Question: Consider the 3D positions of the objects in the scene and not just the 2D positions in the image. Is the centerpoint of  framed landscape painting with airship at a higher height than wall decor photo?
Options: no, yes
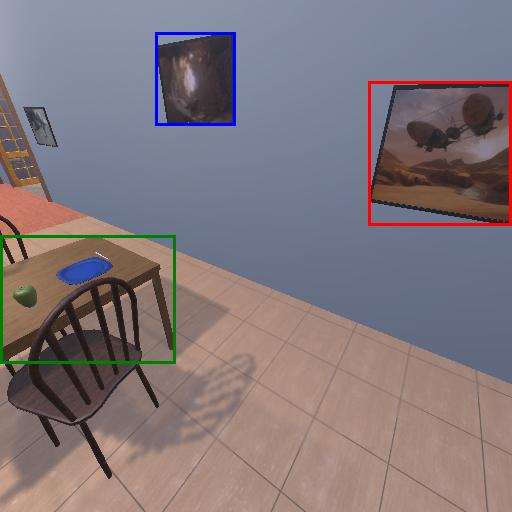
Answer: no